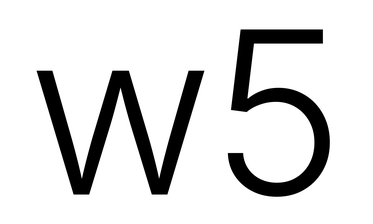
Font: Inter_Light